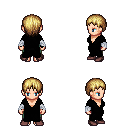
a pixel art fantasy rpg character, female body template, human, light skin, black robe, teal pants, blonde plain hairstyle, white cloth bandages, maroon shoes, four views (front, back, left, right), 2x2 character sprite sheet, small pixel art, hard edges, no anti-aliasing